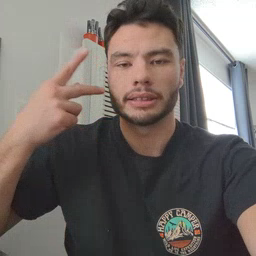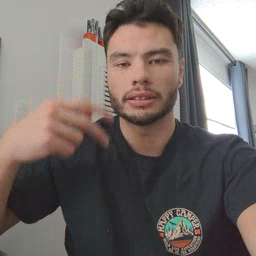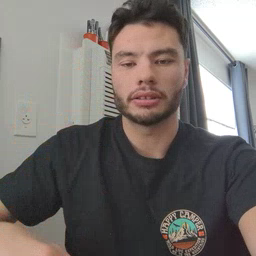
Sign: kitty